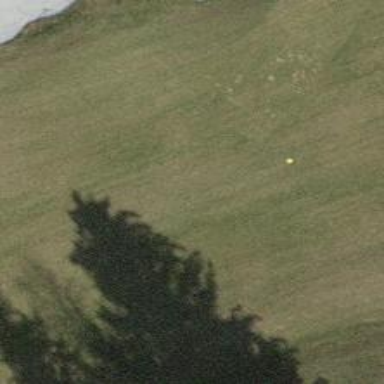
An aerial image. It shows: View of golf hole.